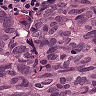
Metastatic tissue present: yes